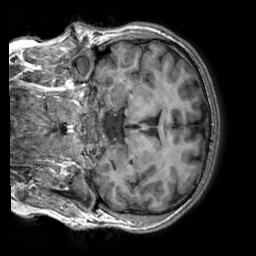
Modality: T1w
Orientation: coronal
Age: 20
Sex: male
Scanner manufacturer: siemens
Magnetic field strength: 3 T
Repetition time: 2.3 s
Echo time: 0.00303 s